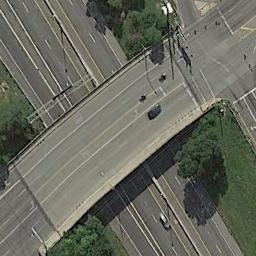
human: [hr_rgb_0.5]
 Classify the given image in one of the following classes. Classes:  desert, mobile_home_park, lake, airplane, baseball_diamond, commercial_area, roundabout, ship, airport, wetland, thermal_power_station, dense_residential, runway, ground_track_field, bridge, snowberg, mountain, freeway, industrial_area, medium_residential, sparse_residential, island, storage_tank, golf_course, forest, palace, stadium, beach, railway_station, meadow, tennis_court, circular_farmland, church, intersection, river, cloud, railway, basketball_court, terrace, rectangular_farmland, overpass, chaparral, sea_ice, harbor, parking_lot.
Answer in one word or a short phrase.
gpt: overpass